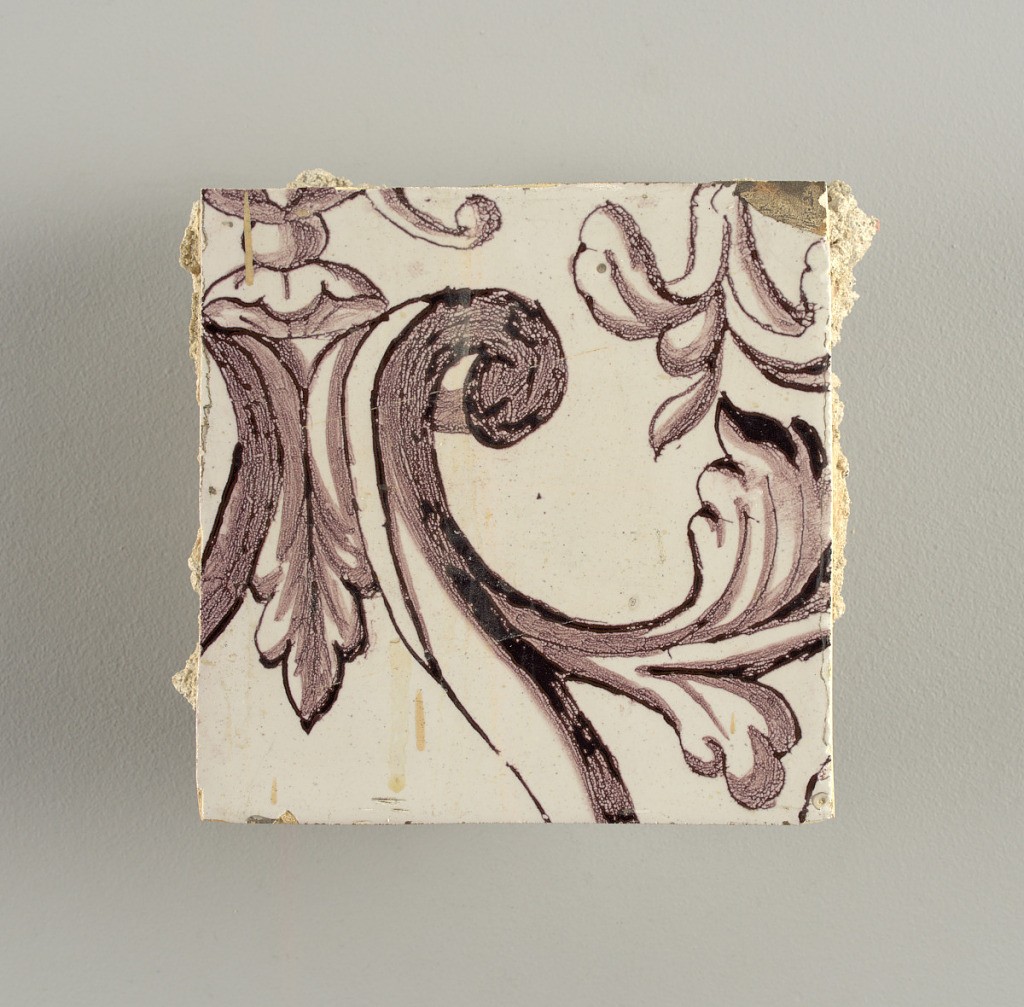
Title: Wall facing
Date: ca. 1725
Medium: Tin-glazed earthenware, underglaze
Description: Horizontal rectangle.  Thirty-seven tiles wide and twenty-one high with opening for door or window nineteen and one-half tiles high and twelve wide.  To left and right of opening, centered canopy above. Left, woman representing Hope, right, a sculputure urn.  Centered above opening, a mascaron.  Arabesque design of foliage.